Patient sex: M
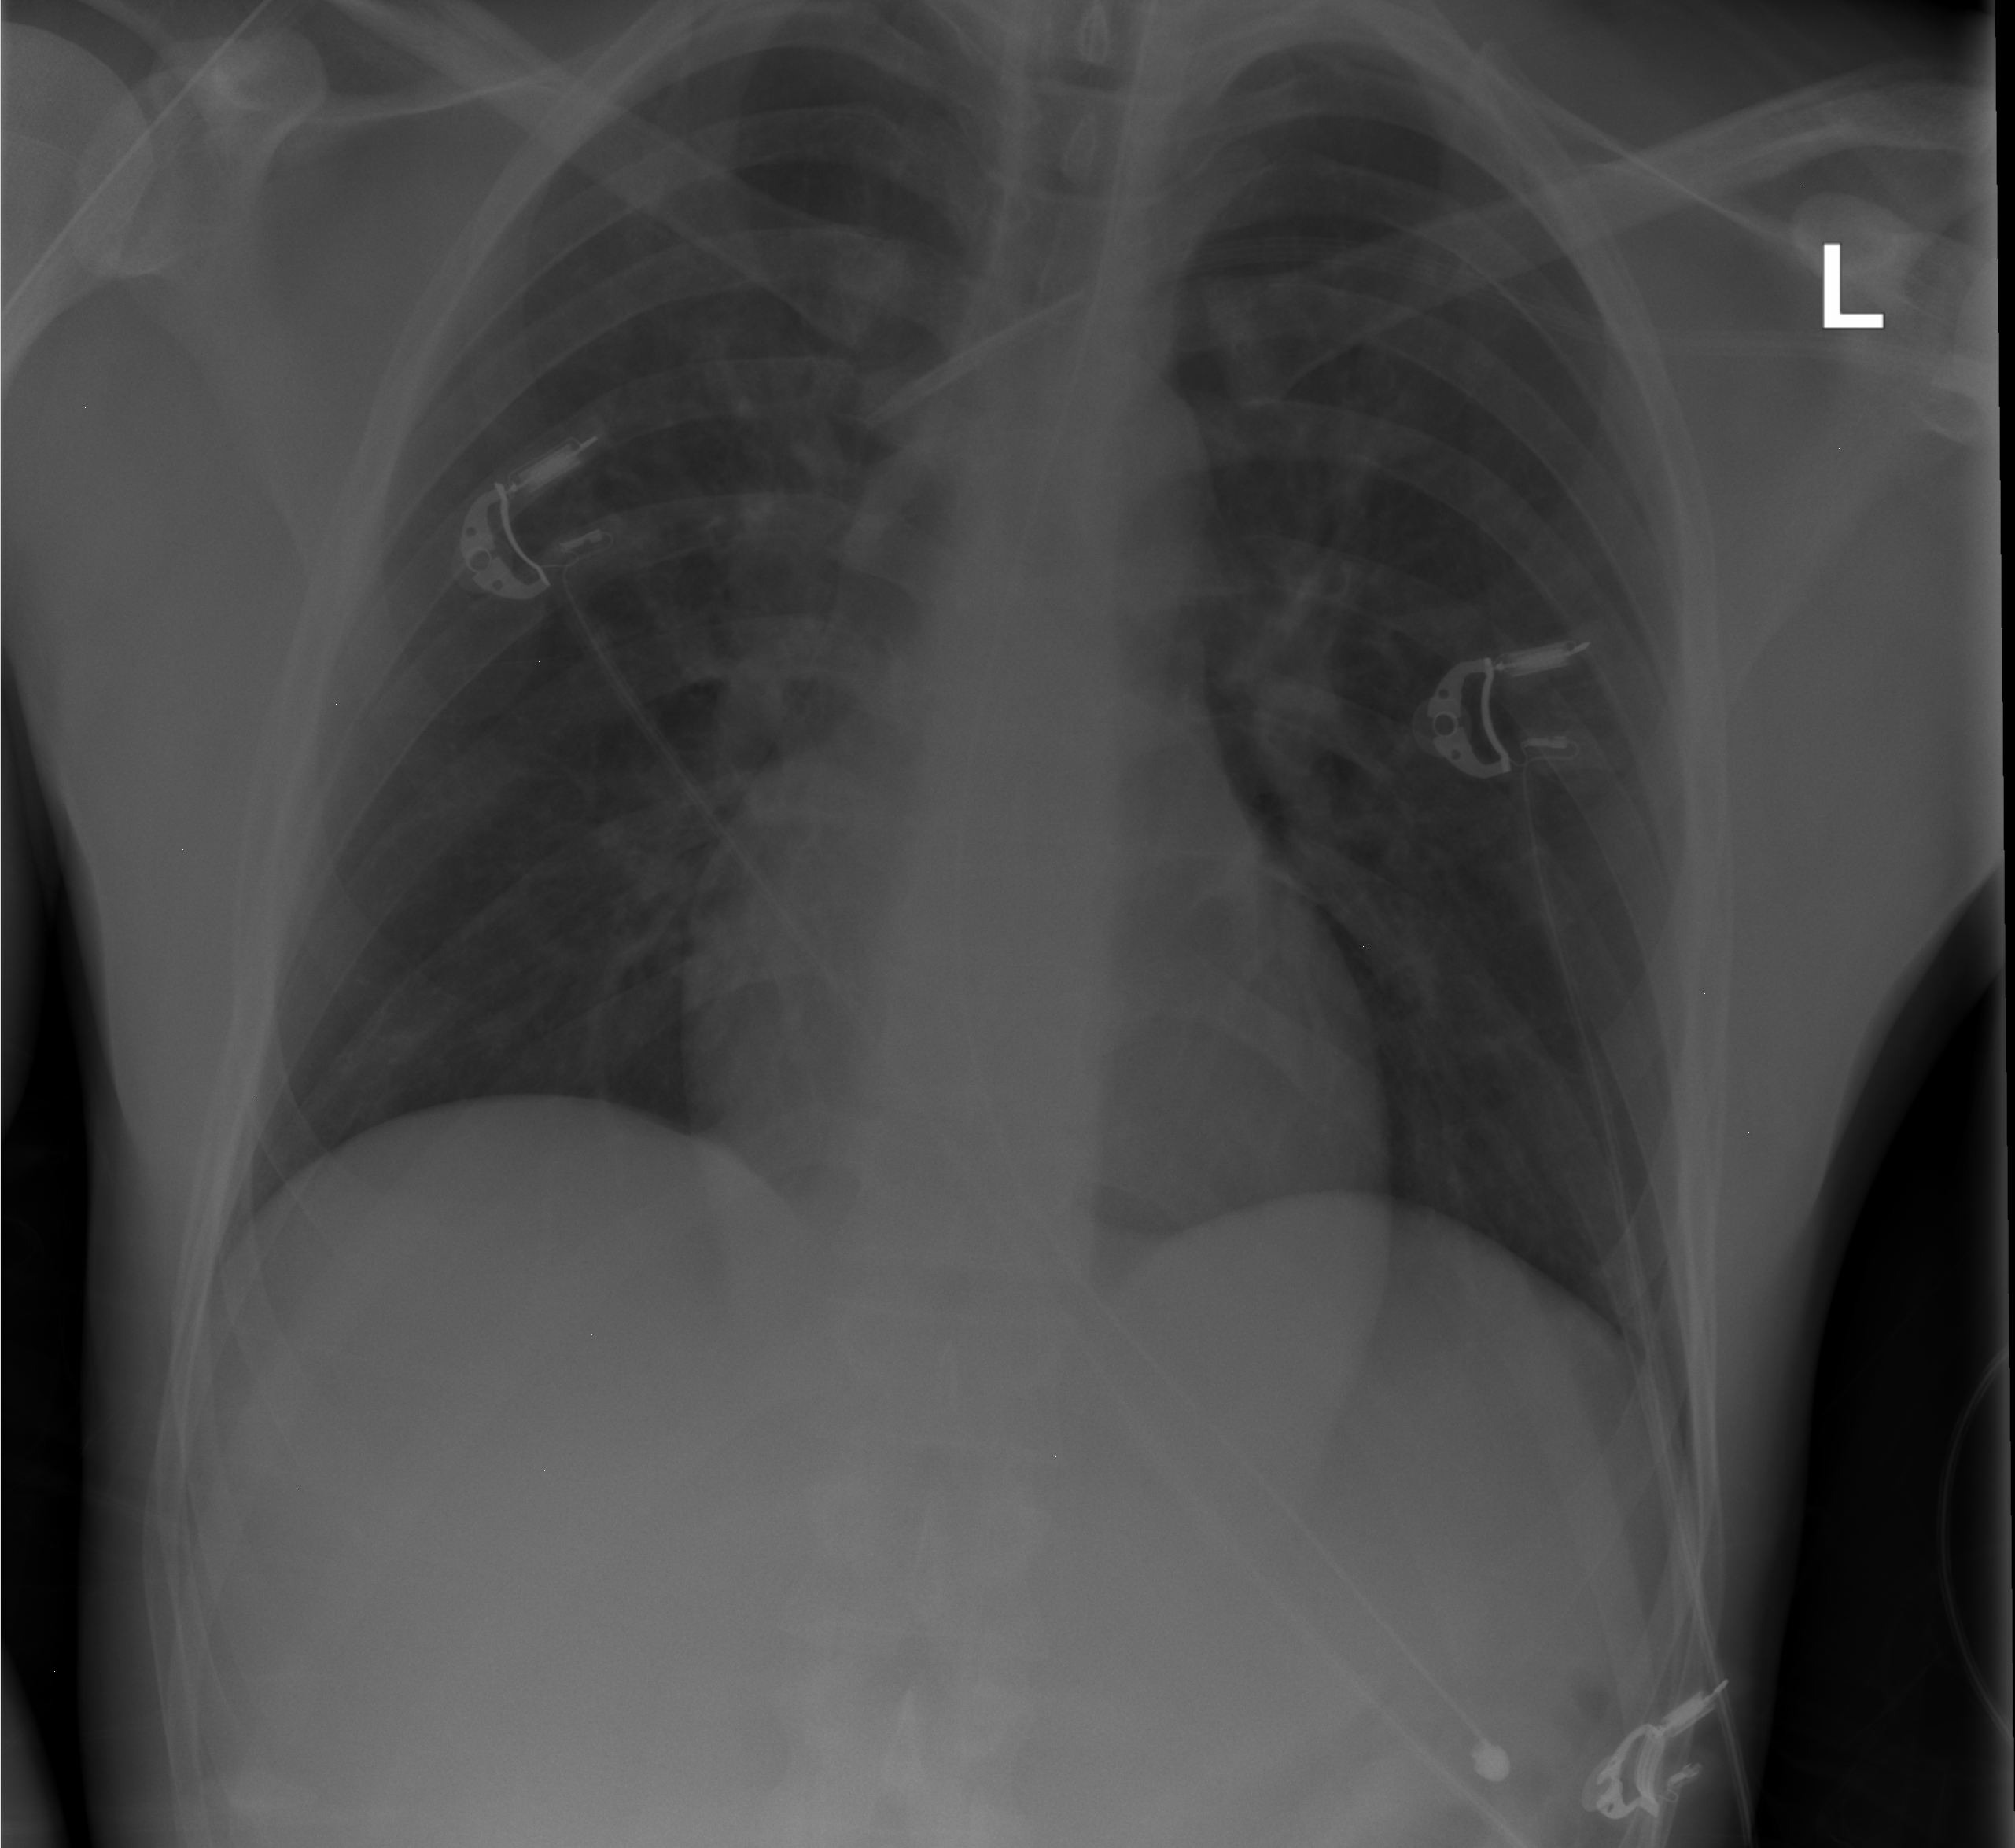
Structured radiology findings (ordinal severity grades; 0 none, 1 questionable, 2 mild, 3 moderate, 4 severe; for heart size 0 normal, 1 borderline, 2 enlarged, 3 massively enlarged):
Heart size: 0
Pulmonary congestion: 1
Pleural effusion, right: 0
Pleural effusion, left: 0
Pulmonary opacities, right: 0
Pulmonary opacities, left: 0
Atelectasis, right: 0
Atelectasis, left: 0